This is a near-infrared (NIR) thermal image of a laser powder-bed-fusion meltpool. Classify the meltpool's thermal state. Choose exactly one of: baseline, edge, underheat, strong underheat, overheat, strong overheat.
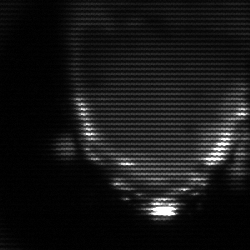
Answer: edge